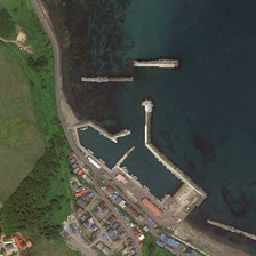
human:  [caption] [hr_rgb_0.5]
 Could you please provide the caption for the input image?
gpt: a white boat with port beside in it .

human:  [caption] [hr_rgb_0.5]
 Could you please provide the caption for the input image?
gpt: There are lots of houses and green docks around.

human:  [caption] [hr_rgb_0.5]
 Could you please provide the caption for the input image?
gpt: a port surrounded by many green houses and terraces in it.

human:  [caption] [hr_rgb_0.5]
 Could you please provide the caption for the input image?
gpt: Port surrounded by many homes and green terraces.

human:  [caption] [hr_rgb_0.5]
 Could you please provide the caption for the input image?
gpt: There are many houses and green terraces around the port.